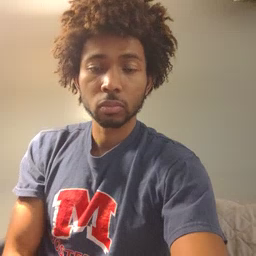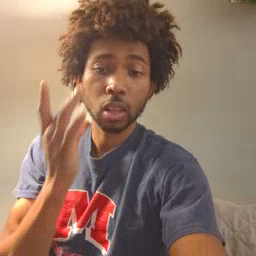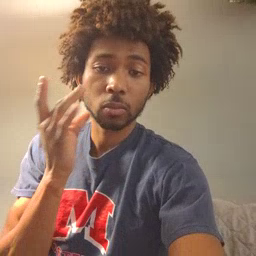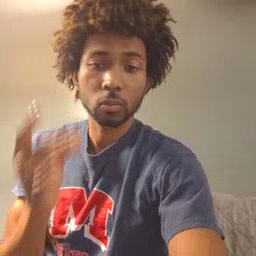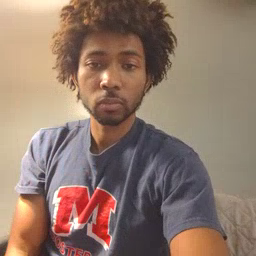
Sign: kitty